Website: macys
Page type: delivery-shipping
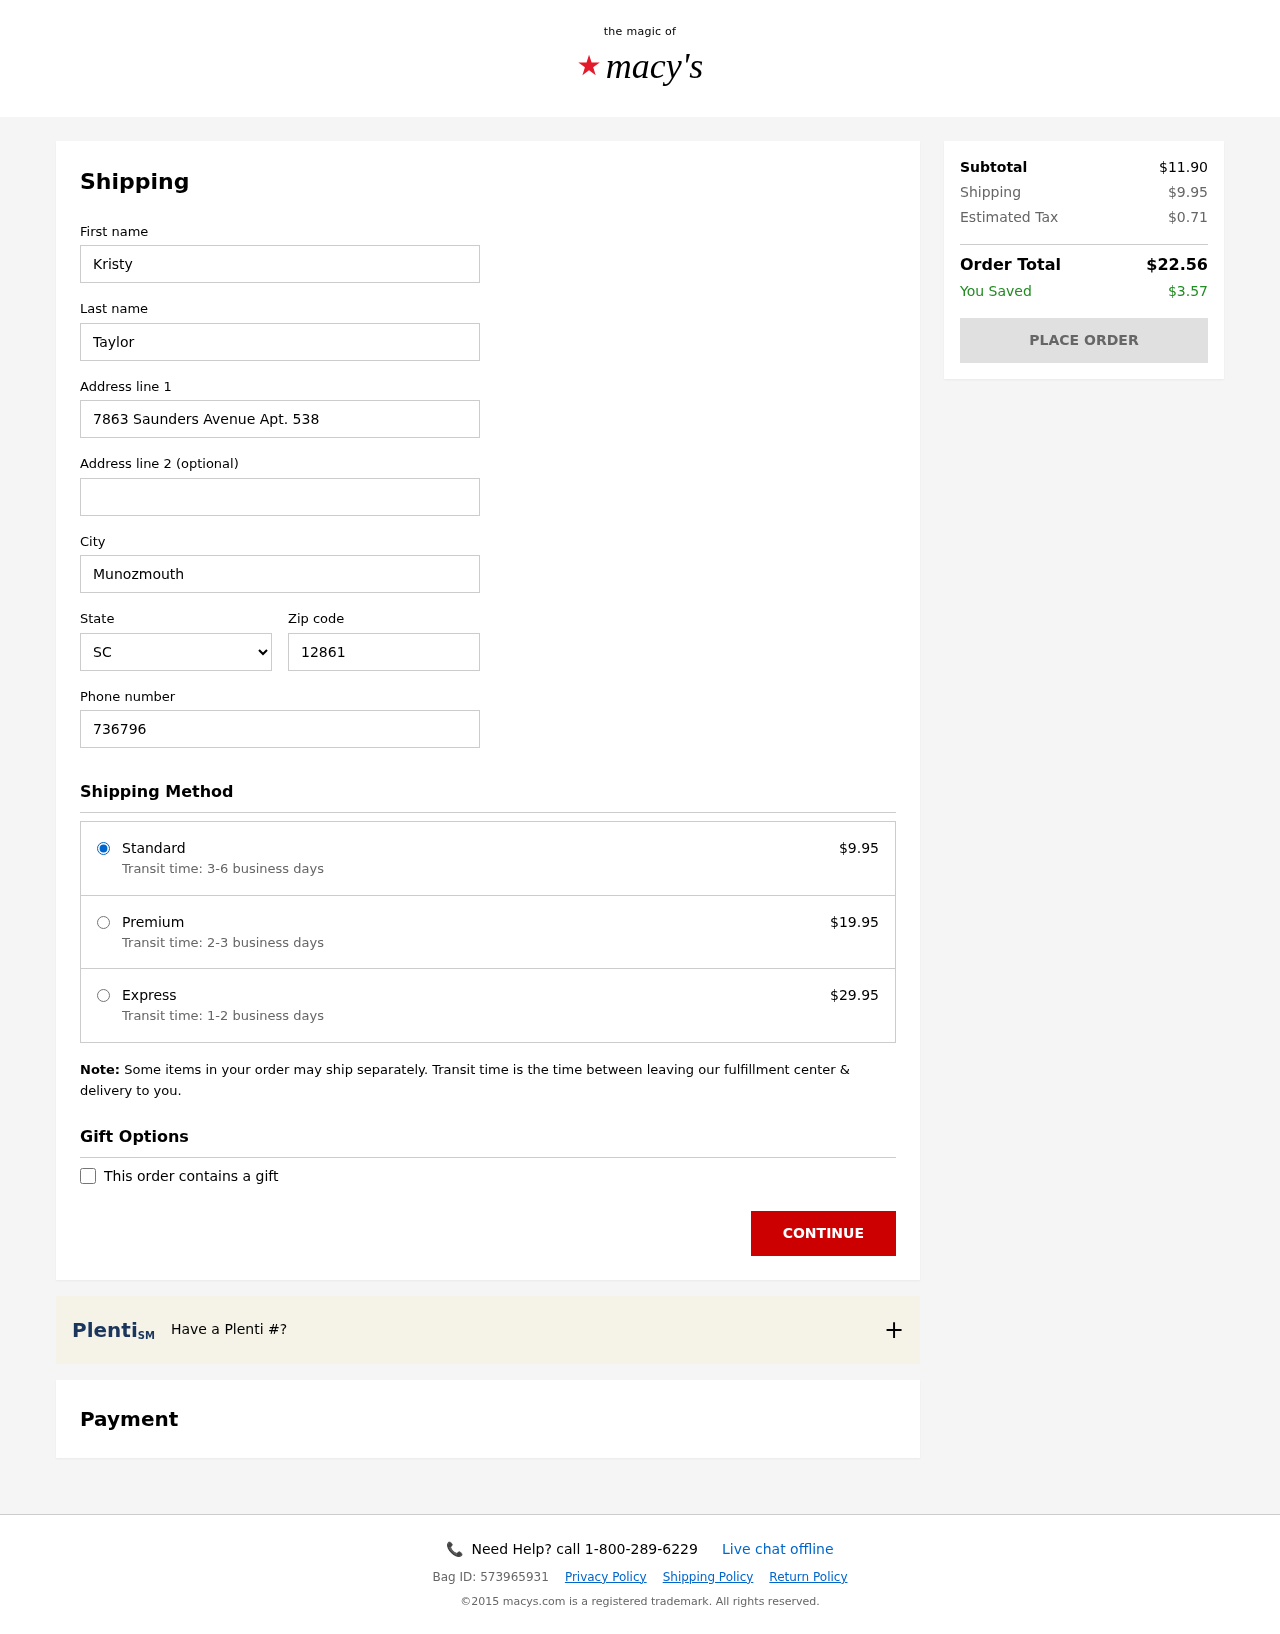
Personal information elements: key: PII_CITY
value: Munozmouth
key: PII_FIRSTNAME
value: Kristy
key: PII_LASTNAME
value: Taylor
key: PII_PHONE
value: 7367965658
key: PII_POSTCODE
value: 12861
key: PII_STATE_ABBR
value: SC
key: PII_STREET
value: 7863 Saunders Avenue Apt. 538
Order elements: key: ORDER_SHIPPING_COST
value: $9.95
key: ORDER_SHIPPING_PREMIUM
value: $19.95
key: ORDER_SHIPPING_EXPRESS
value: $29.95
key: ORDER_SUBTOTAL
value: $11.90
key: ORDER_TAX
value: $0.71
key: ORDER_TOTAL
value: $22.56
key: ORDER_SAVINGS
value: $3.57